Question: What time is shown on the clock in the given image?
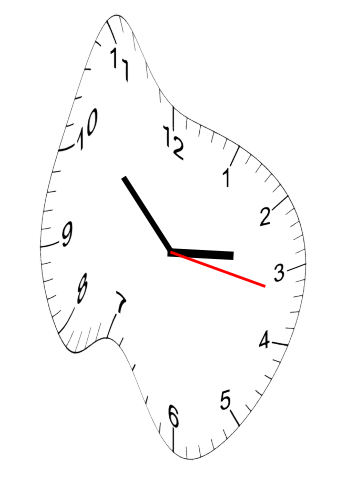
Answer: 02:52:17